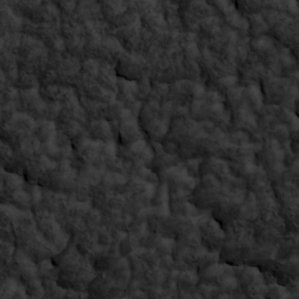
Label: non_frost